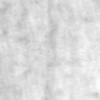
Label: no_change